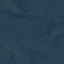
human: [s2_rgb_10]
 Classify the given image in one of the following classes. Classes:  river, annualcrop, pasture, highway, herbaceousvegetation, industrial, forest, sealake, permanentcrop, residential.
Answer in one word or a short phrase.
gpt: Forest